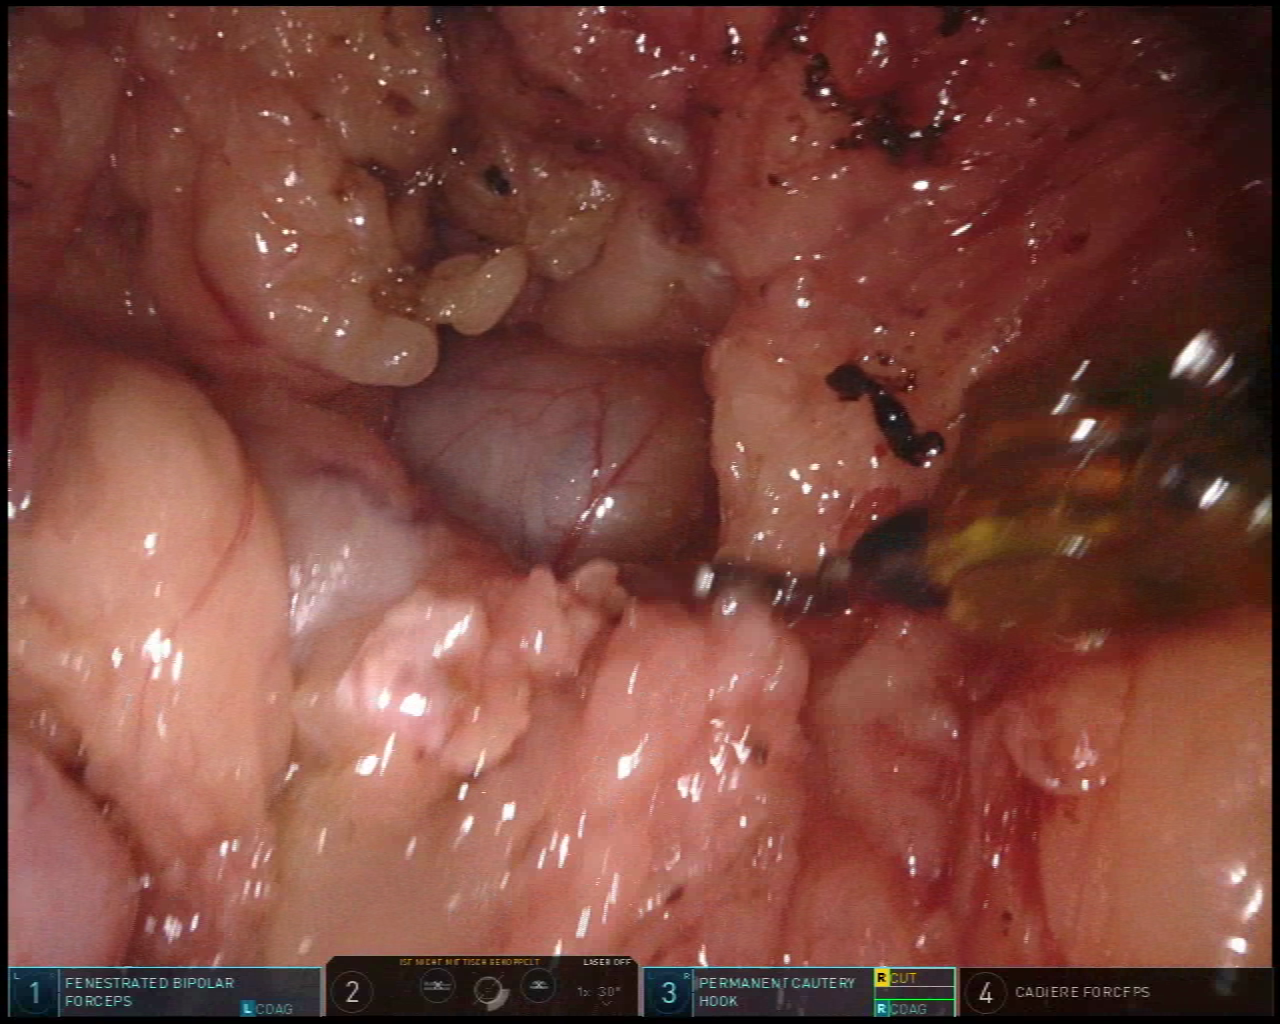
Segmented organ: stomach
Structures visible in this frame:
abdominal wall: no
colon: yes
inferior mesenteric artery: no
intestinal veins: no
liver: no
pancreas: no
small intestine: no
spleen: no
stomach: yes
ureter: no
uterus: no
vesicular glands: no